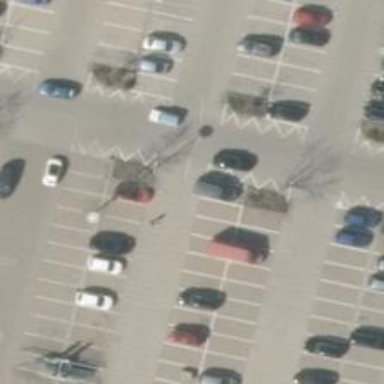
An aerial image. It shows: Parking aisle designated as service road.